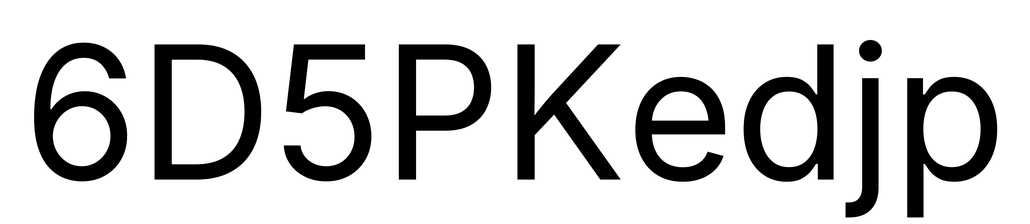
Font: Inter_Regular